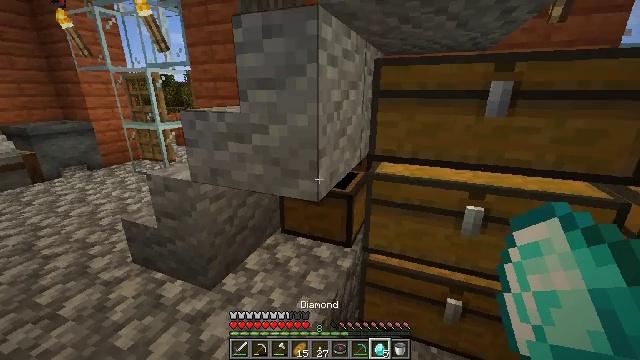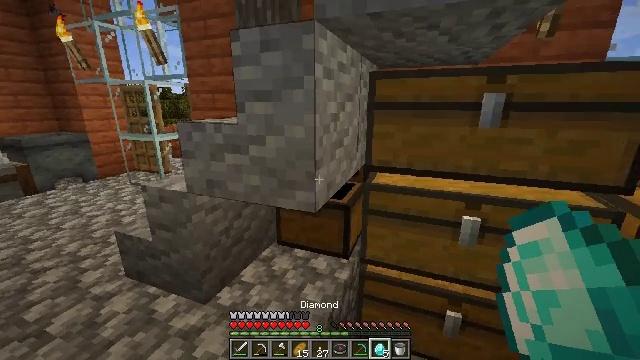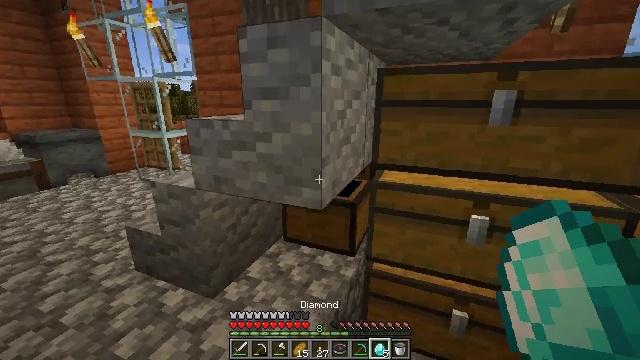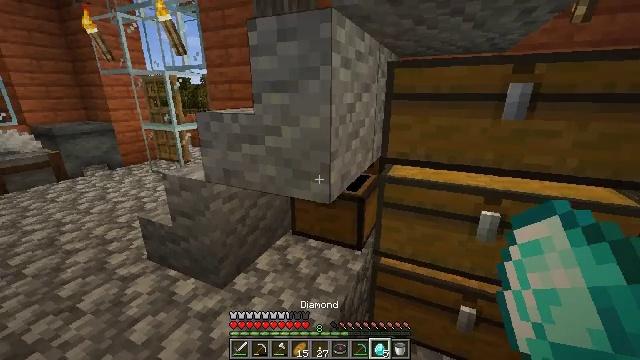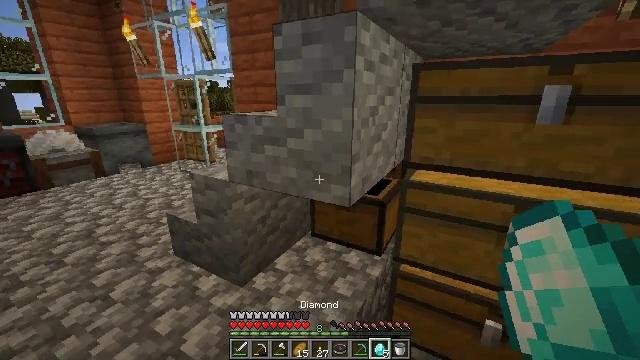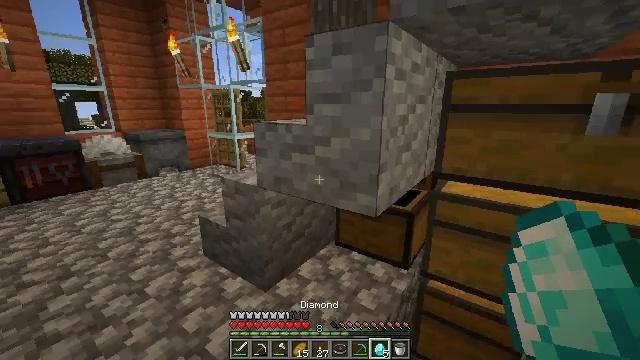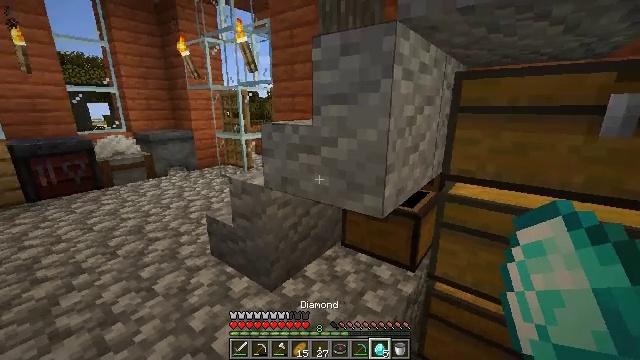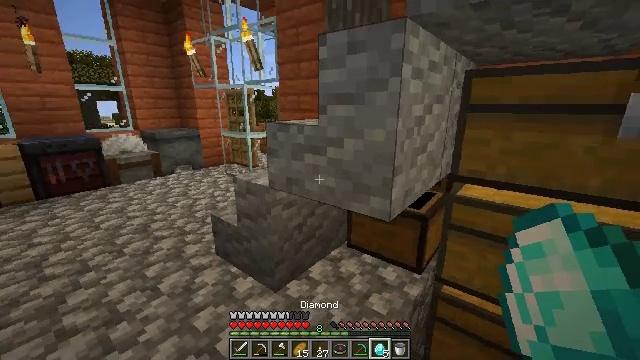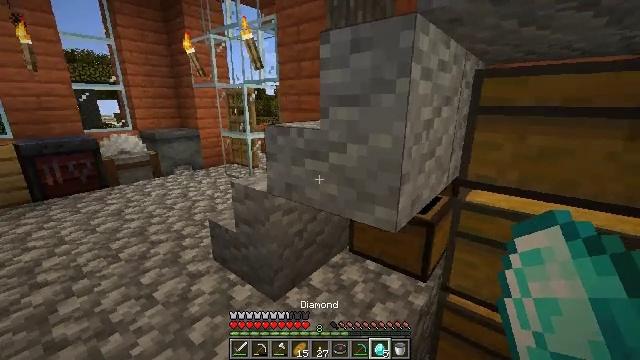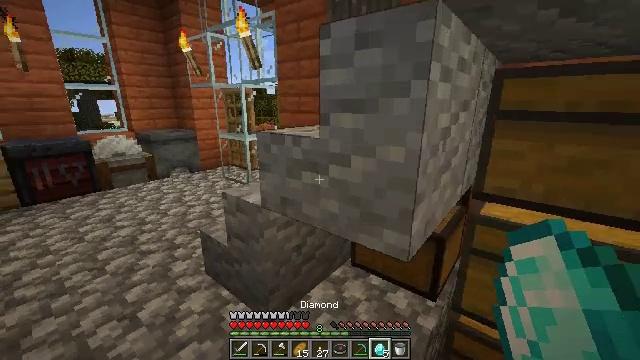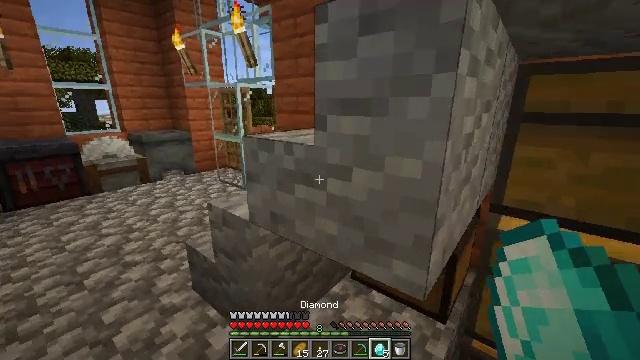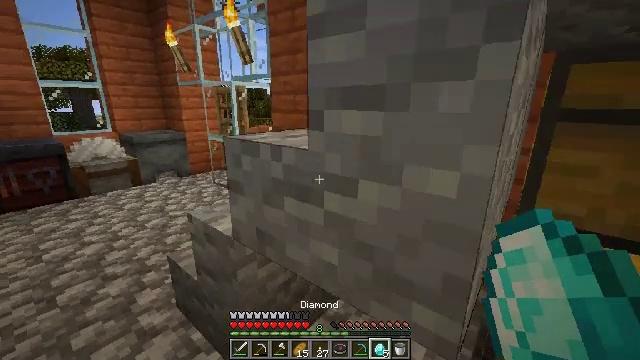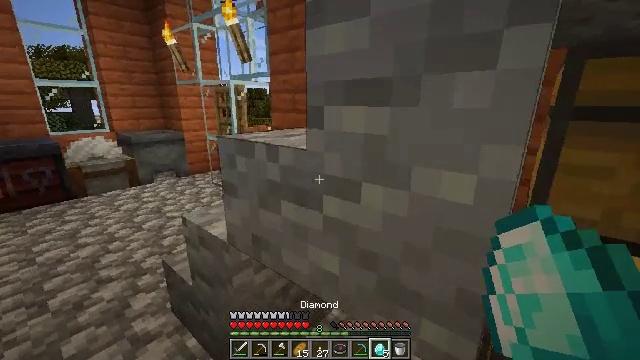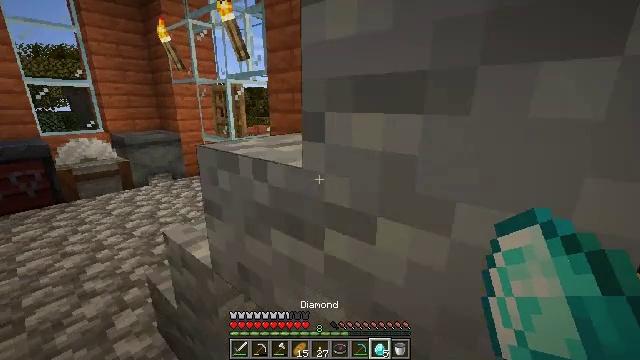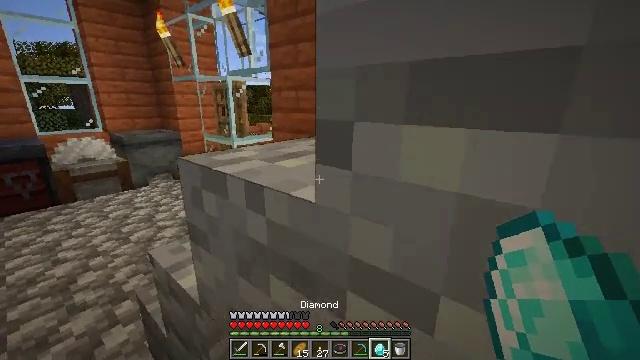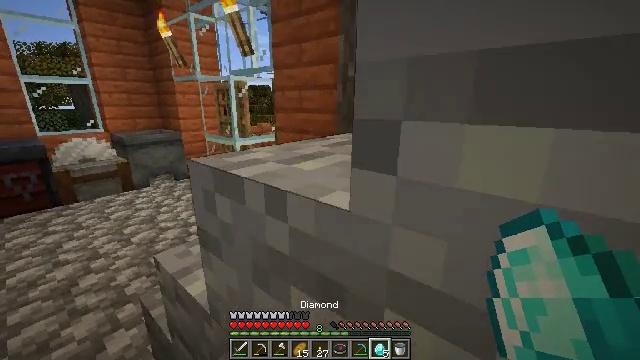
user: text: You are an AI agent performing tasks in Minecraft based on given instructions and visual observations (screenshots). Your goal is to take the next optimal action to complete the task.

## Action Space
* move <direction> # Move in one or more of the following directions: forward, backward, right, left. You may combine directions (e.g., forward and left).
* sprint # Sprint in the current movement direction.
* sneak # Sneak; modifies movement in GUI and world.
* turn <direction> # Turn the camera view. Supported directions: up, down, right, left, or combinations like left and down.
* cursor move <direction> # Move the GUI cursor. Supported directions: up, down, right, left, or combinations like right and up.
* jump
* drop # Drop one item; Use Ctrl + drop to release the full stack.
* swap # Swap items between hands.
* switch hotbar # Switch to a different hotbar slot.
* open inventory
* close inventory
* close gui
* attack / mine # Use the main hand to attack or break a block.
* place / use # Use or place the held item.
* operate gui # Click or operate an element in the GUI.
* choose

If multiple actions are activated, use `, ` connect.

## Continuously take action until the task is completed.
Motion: motion action
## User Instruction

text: Get ready to enchant items by crafting an enchanting table.
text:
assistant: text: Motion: turn up
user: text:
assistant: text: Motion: turn left
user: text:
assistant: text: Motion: turn left and down
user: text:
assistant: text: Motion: turn left
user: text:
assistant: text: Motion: turn left and up
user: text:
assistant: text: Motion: turn left
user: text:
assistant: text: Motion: move forward, turn left
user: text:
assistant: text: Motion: move forward
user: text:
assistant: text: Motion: move forward
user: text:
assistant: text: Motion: move forward
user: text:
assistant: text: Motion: move forward
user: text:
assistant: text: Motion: move forward
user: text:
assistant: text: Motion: move forward
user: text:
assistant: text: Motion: no_op
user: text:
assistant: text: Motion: no_op
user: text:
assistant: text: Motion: no_op
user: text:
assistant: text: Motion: no_op
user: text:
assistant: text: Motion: turn left and down
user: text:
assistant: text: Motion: turn left
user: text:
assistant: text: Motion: move forward, turn left
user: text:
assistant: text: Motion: move forward, turn left
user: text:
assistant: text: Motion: move forward, turn left
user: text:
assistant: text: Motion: move forward and move left
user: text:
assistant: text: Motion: move forward and move left
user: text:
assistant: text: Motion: move forward and move left
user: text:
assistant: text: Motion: move forward and move left
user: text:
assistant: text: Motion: move forward and move left
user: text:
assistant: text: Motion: move forward and move left
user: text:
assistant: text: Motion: move forward and move left
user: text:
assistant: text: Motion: move forward and move left